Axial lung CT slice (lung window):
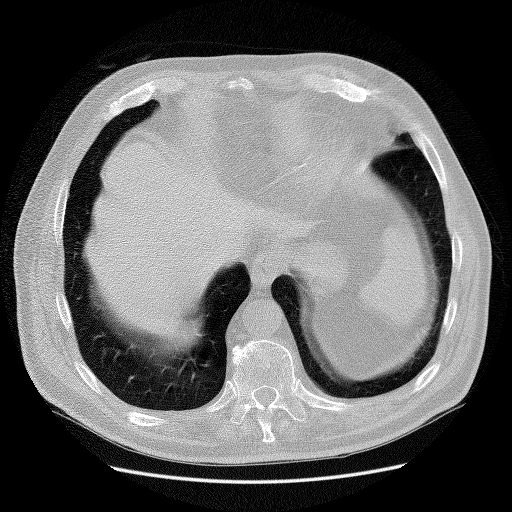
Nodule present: no